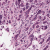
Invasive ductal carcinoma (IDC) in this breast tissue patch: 1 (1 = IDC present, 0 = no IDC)